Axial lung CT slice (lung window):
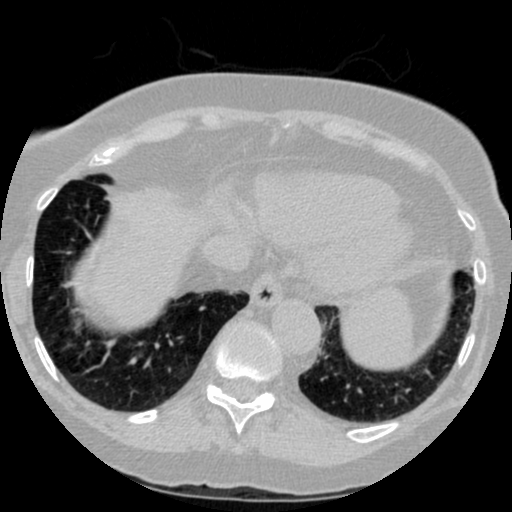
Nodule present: no